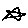
Label: star